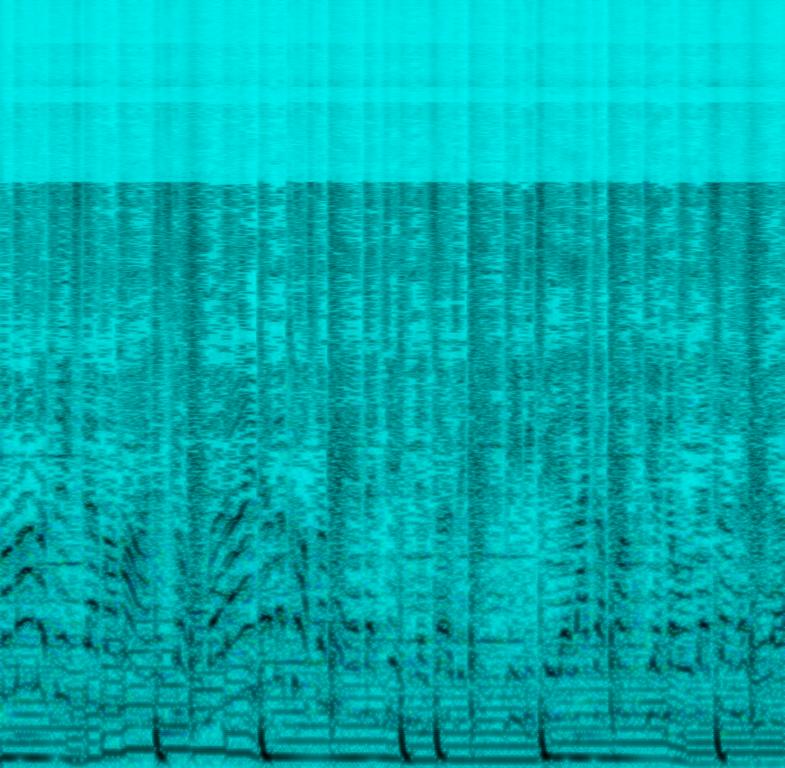
The song is a hip hop song with a violin motif playing the most prominent role in the instrumental. The drum beat is a simple boom bap beat. The rapper has a raspy voice and he sounds emboldened regarding his message. The violin riff is repeated throughout the song.